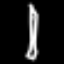
Label: pencil